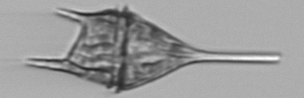
Label: Tripos_lineatus